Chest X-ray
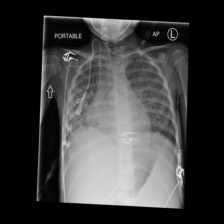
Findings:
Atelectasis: negative
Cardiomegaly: negative
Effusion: negative
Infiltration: negative
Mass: negative
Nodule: positive
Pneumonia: negative
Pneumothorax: negative
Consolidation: positive
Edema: negative
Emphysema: negative
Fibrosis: negative
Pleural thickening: negative
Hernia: negative